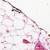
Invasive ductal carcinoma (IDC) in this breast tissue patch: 0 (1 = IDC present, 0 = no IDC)